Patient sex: M
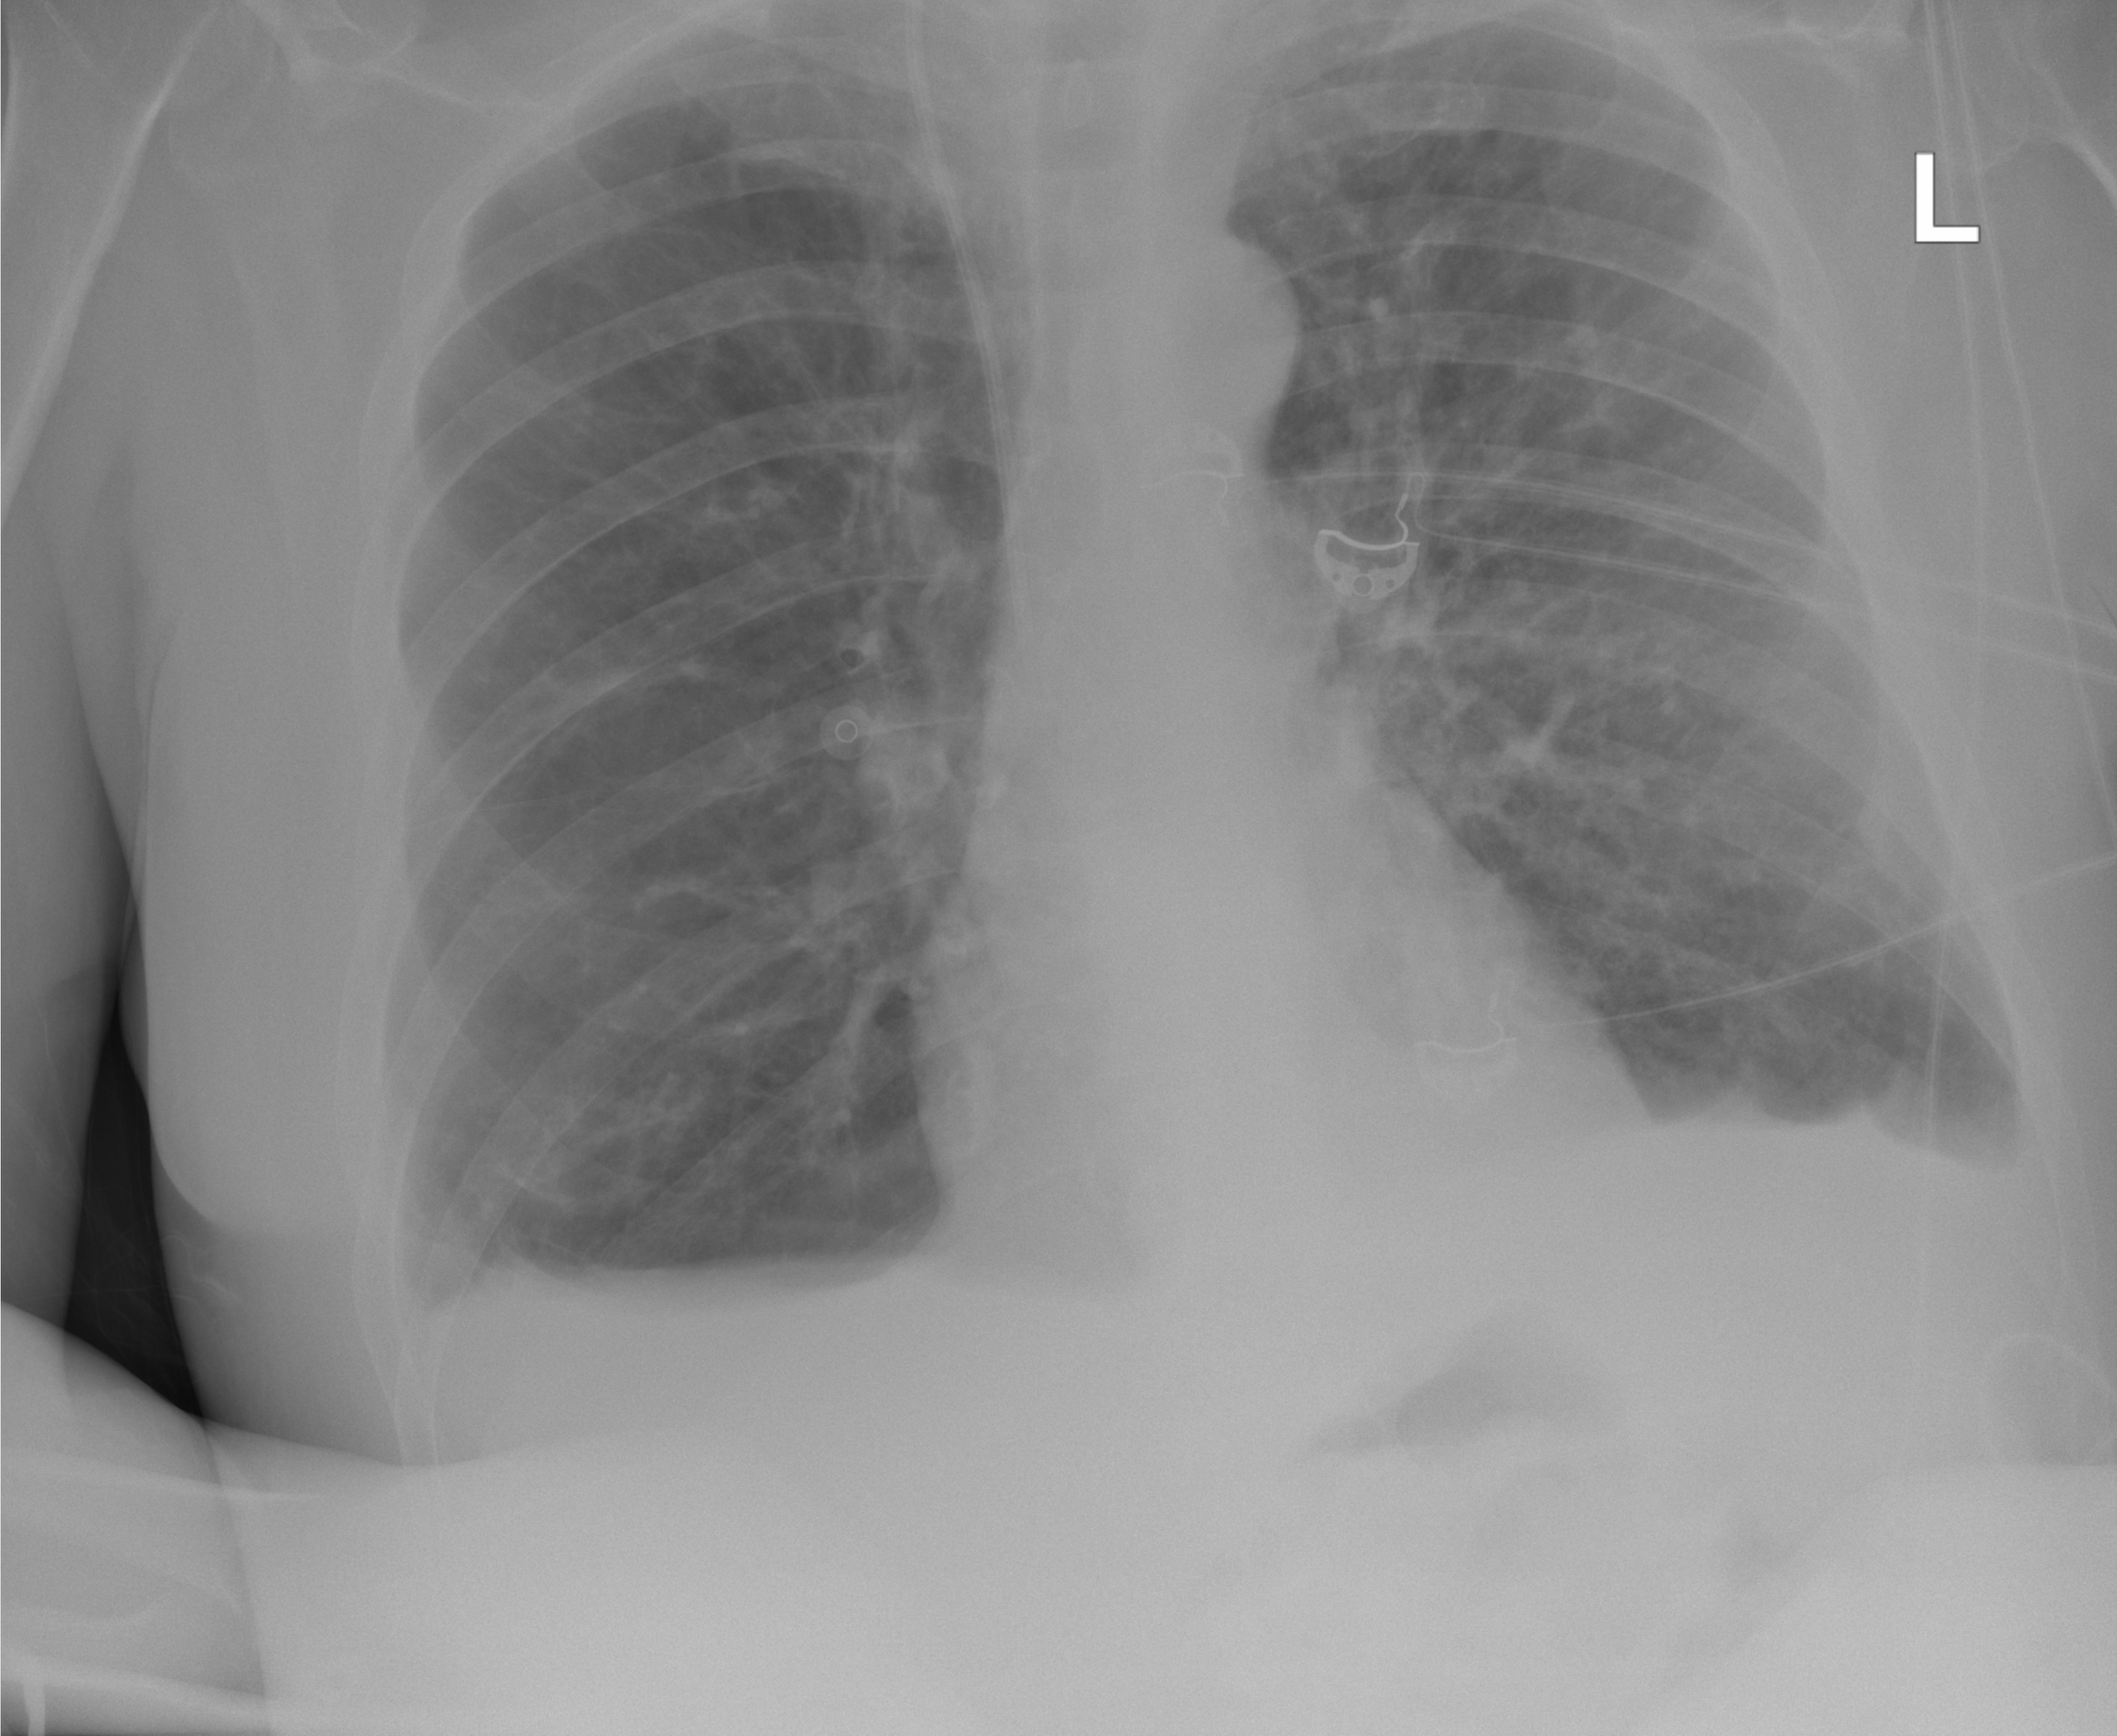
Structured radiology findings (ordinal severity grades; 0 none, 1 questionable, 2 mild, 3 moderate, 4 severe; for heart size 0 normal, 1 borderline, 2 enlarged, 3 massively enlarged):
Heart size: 0
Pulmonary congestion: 0
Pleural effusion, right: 0
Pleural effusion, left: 2
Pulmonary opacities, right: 0
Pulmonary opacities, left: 0
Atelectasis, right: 1
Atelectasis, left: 1